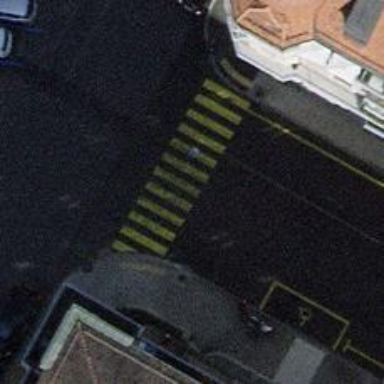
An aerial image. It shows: Marked zebra crossing on the road.